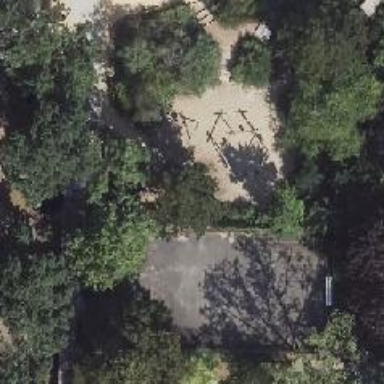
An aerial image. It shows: Playground featuring swings.